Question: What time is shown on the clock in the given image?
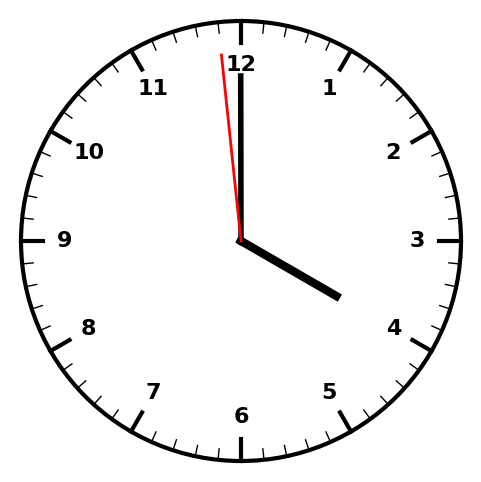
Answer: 03:59:59